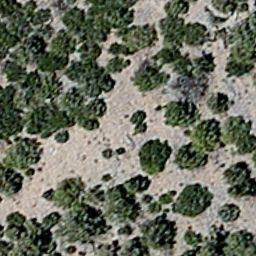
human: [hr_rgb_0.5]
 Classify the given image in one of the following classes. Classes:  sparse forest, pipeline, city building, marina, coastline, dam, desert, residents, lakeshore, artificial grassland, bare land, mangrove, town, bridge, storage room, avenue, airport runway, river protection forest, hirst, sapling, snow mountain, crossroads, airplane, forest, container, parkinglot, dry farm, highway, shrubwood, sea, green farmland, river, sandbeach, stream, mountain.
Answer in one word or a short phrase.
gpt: sparse forest